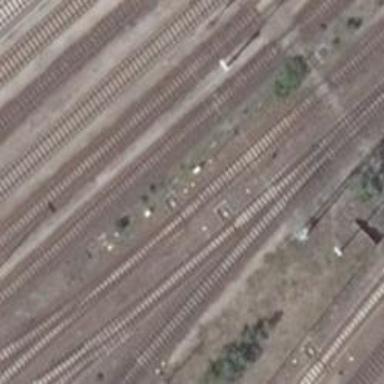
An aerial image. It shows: Railway switch.